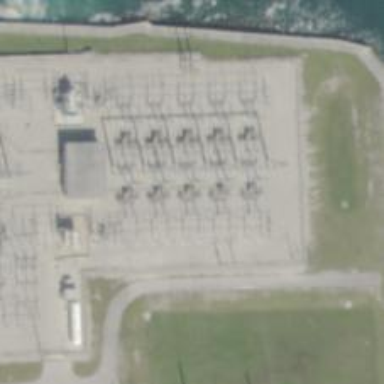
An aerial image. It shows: Switch used for power control.